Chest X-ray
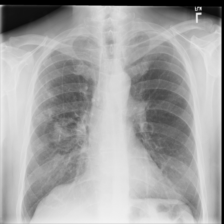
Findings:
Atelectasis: negative
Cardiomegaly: negative
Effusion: negative
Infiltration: positive
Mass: positive
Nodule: negative
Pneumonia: negative
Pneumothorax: negative
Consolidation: negative
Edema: negative
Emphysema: negative
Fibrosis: negative
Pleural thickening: negative
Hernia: negative